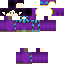
A male human skin with dark skin, wearing brown long hair dressed in a purple hoodie and brown pants, featuring a closed mouth.